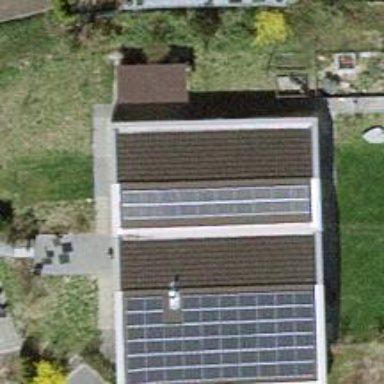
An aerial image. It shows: Solar power generator using photovoltaic method with solar photovoltaic panel types.